Question: I have an XML structure like this:
'''
<document>
<sliderimage>
<images>click.bmp</images>
<images>error_inotherpluginupload.JPG</images>
<images>dddd.jpg</images>
<images>Sunset123.jpg</images>
<images>Water lilies.jpg</images>
</sliderimage>
</document>
'''
And I'm showing these images like this:

Code for fetching images you can see here :
'''
<?php
$usernmeforxml = $_SESSION['username'];
$xmlpath = SITE_URL . "xml/" . $usernmeforxml . "/test.xml";
$xml = simplexml_load_string(file_get_contents($xmlpath));
$sliderimagesinner = $xml->sliderimage->images;
$imagenum = count($sliderimagesinner);
?>
</br>
<?php
for ($i = 0; $i < $imagenum; $i++)
{
?>
<a class="thumbnail" href="#thumb">
<img src="../slider_images/<?php
echo $sliderimagesinner[$i];
?>" width="120" height="70" />
<span>
<img src="../slider_images/<?php
echo $sliderimagesinner[$i];
?>" width="500" height="350" />
</span>
</a>&nbsp;&nbsp;&nbsp;&nbsp;&nbsp;
<?php
}
?>
'''
Now i want to delete the image by adding a "delete" button on my images. When clicked, that image node should be deleted from the above XML file.
All things are dynamic, so it would be very helpful if anyone can help me regarding this.
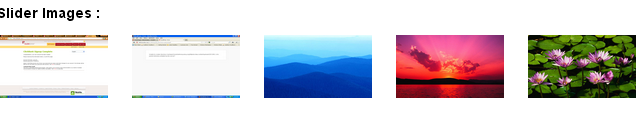
Answer: '''
$usernmeforxml=$_SESSION['username'];
$xmlpath=SITE_URL."xml/".$usernmeforxml."/test.xml";
$xml = simplexml_load_file($xmlpath);
if($_GET['remove'] == 'true') {
$myValue = $_GET['file'];
$xel_array = $xml->xpath("//images[text()='" . $myValue . "']");
//edited - forgot to double [0]
unset($xel_array[0][0]);
file_put_contents($xmlpath, $xml->asXML());
}
'''
and a link like
'''
<a href="_your_page.php?remove=true&file=your_file_name">remove</a>
'''
should do the trick.